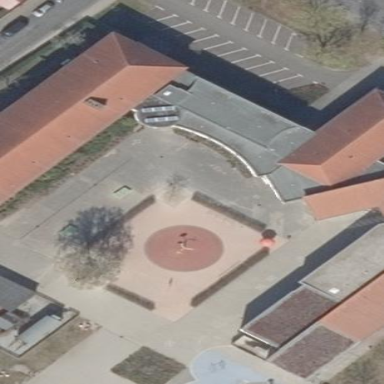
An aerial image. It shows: School building.